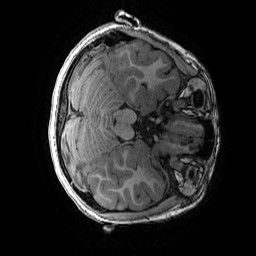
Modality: T1w
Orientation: axial
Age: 8
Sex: female
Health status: ill
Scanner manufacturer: ge
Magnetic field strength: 3 T
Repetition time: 0.007664 s
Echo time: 0.00342 s